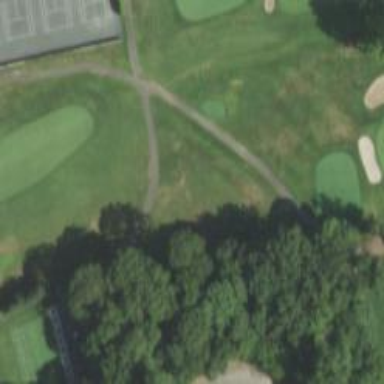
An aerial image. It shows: Service road designated as golf cart path.